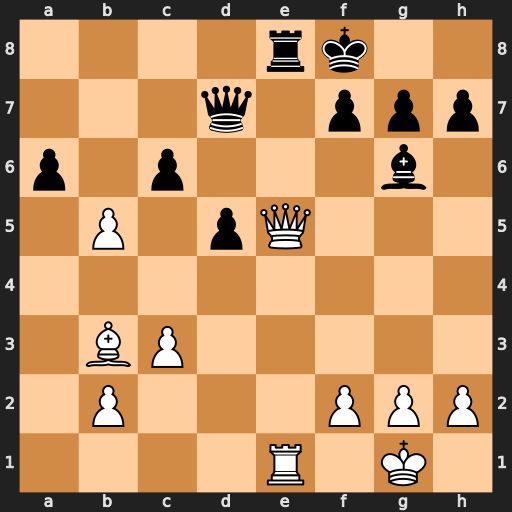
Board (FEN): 4rk2/3q1ppp/p1p3b1/1P1pQ3/8/1BP5/1P3PPP/4R1K1
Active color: w
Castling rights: -
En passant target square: -
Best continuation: Qxe8+ Qxe8 Rxe8+